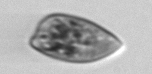
Label: Prorocentrum_dentatum